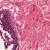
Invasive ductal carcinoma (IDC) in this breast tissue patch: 0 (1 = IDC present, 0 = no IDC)